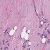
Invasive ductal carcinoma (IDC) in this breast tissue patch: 1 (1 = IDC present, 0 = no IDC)